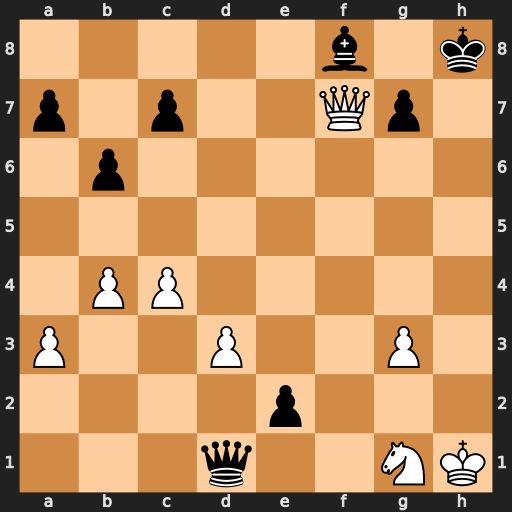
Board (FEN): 5b1k/p1p2Qp1/1p6/8/1PP5/P2P2P1/4p3/3q2NK
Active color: w
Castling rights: -
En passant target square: -
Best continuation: Qxf8+ Kh7 Qf5+ g6 Qf7+